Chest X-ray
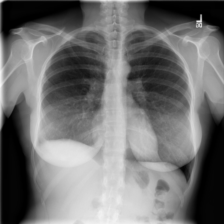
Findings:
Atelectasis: negative
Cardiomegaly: negative
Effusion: negative
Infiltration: negative
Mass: negative
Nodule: negative
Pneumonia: negative
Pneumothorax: negative
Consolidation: negative
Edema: negative
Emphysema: negative
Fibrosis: negative
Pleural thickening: negative
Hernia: negative